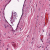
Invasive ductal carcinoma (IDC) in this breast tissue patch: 0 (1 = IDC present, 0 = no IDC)